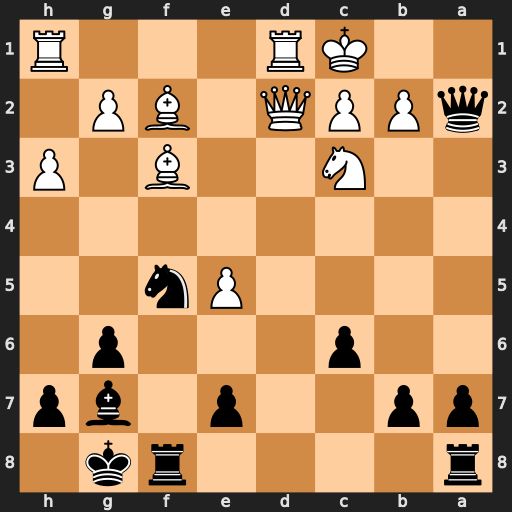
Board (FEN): r4rk1/pp2p1bp/2p3p1/4Pn2/8/2N2B1P/qPPQ1BP1/2KR3R
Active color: b
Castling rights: -
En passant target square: -
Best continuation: Qa1+ Nb1 Bh6 Qxh6 Nxh6